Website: walmart
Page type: account-selection
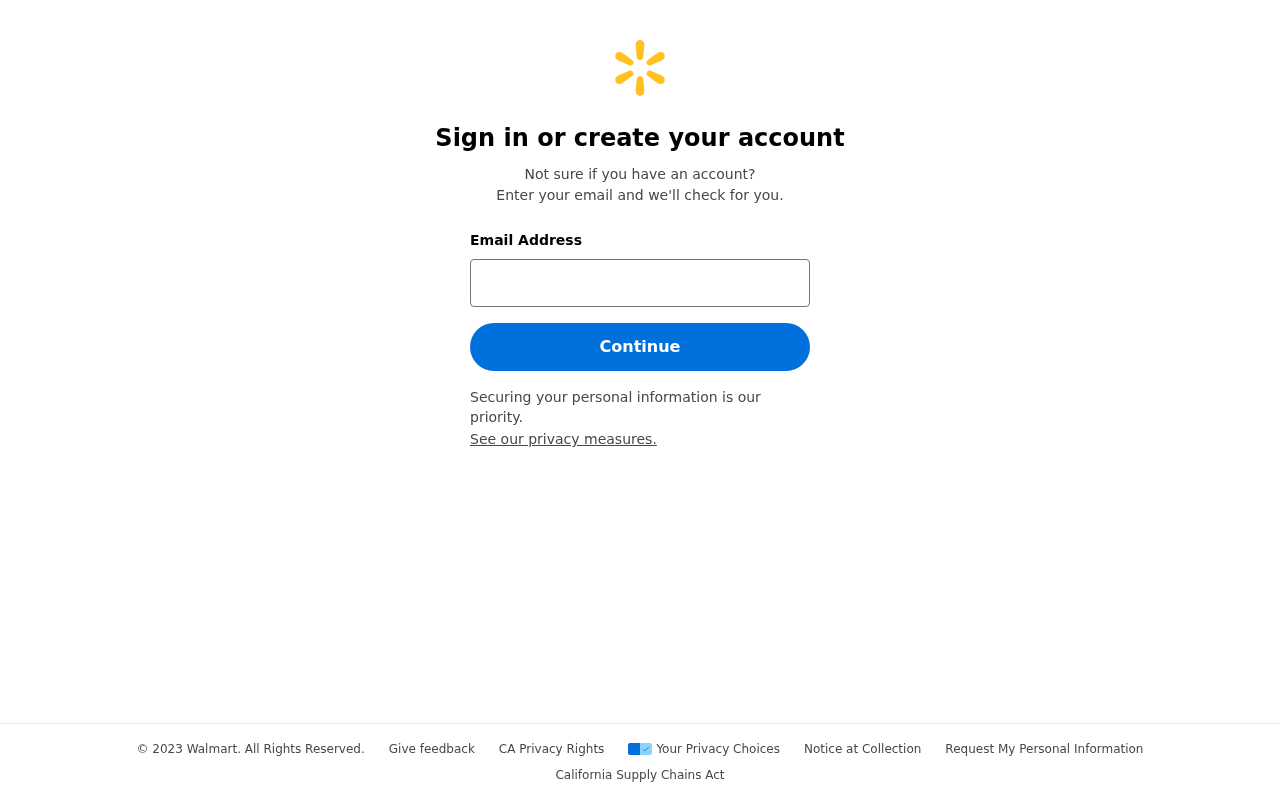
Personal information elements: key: PII_EMAIL
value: josephholt@hotmail.com